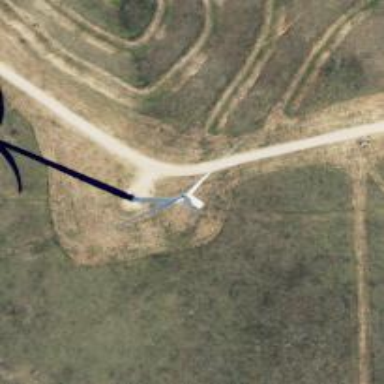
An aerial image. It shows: Wind generator using wind turbines of horizontal axis.